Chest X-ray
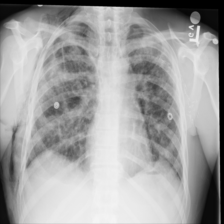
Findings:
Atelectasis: negative
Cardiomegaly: negative
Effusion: positive
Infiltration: positive
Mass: negative
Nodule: negative
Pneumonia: negative
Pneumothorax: positive
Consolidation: negative
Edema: negative
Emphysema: negative
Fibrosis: negative
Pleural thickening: negative
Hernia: negative